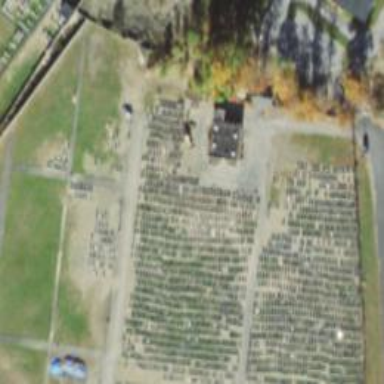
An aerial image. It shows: Graveyard with graves.